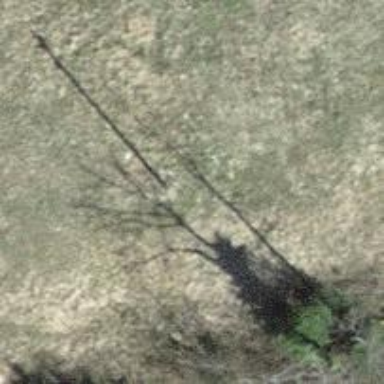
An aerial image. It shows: Power pole.